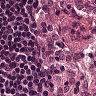
Metastatic tissue present: no